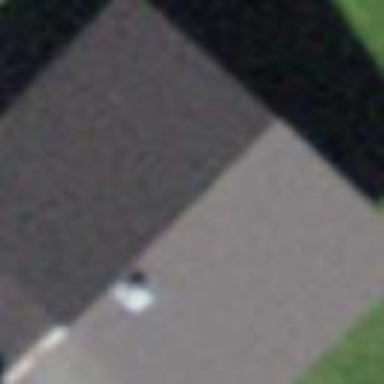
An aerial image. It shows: Rural barn.